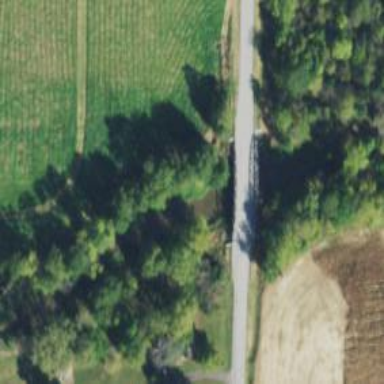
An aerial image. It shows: Tertiary road with asphalt surface crossing over beam bridge.